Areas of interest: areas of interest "Gu Town No. 1 Courtyard"
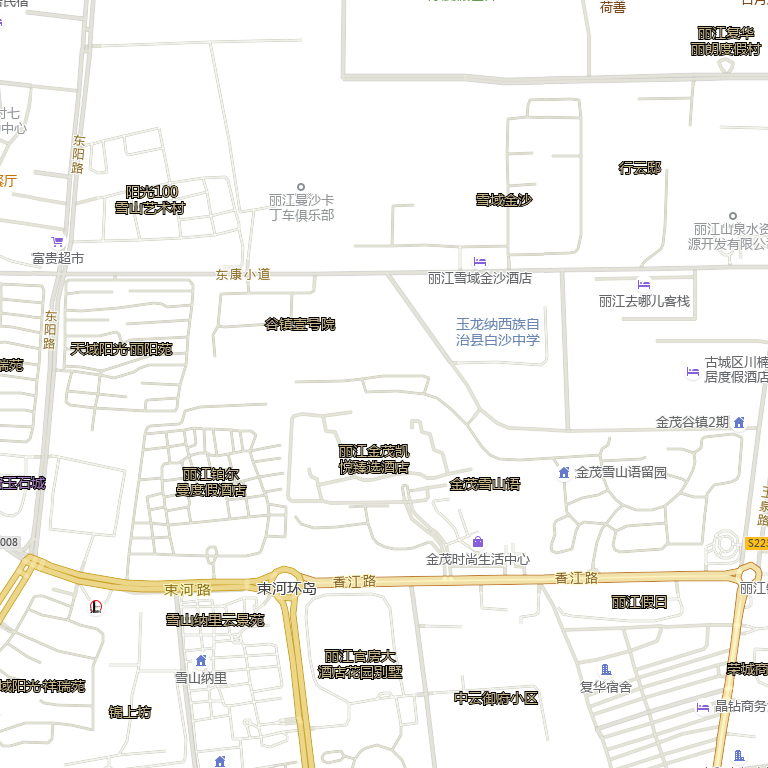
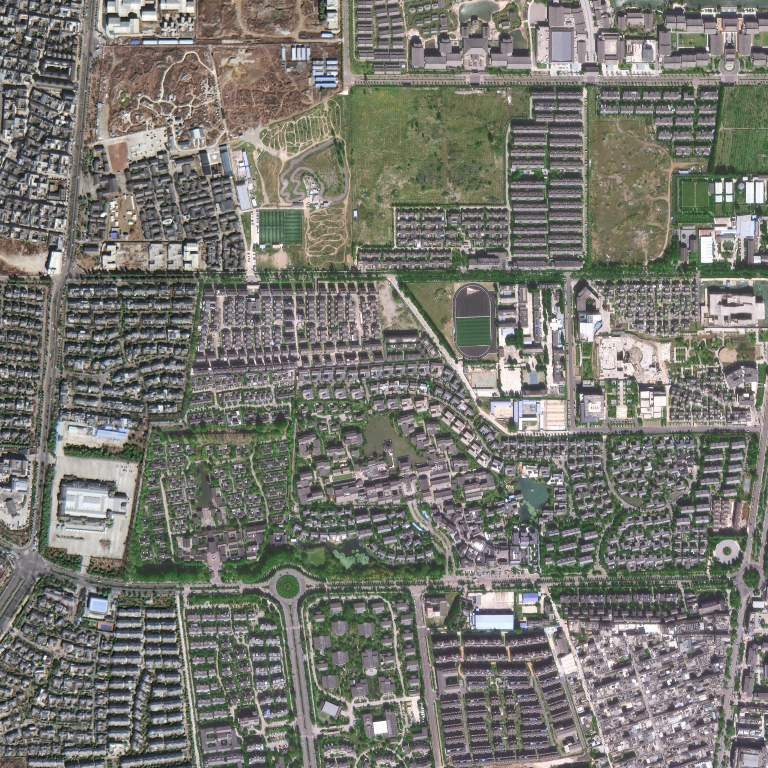